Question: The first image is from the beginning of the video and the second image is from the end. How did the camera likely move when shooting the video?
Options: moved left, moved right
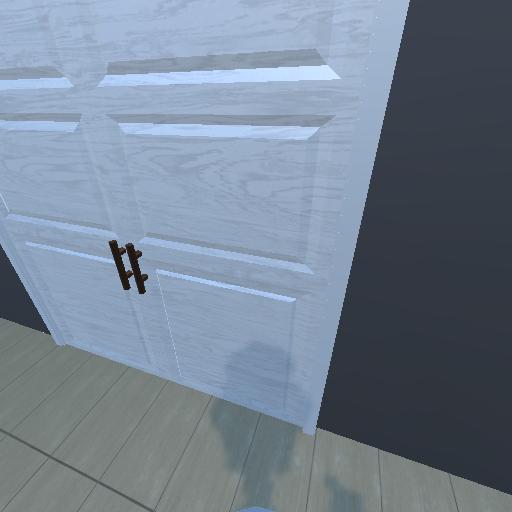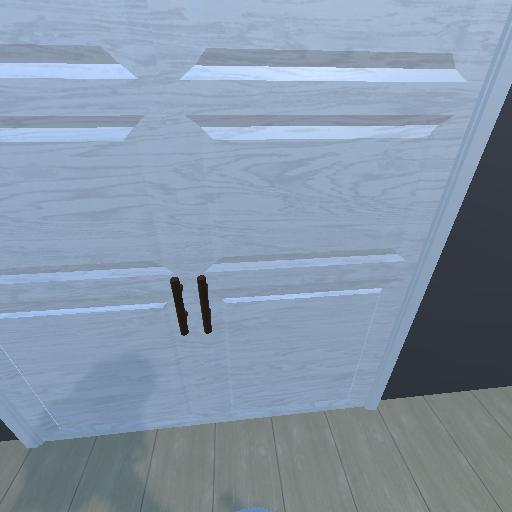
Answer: moved left